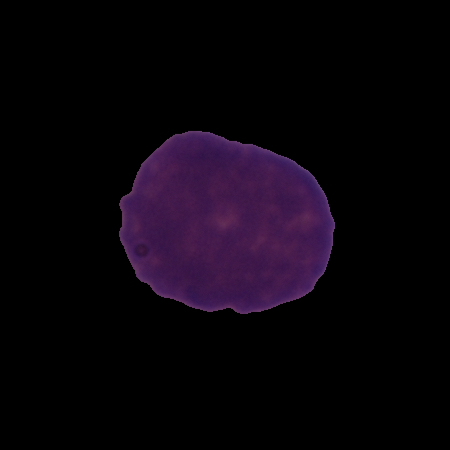
Label: cancer